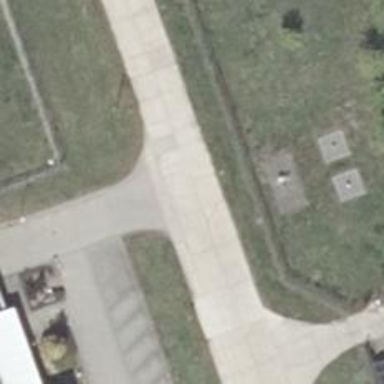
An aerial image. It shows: Service road with concrete plates surface.